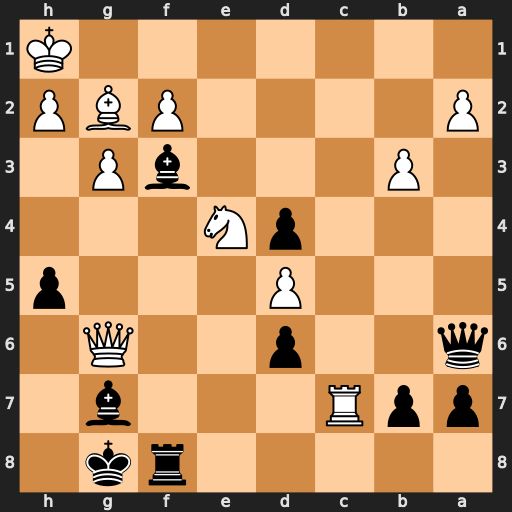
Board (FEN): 5rk1/ppR3b1/q2p2Q1/3P3p/3pN3/1P3bP1/P4PBP/7K
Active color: b
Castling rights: -
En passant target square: -
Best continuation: Qf1#